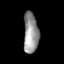
Tissue: skin
Cell type: Epithelial cells
Senescence score: 0.2462
Nuclear area (px): 590
Mean DAPI intensity: 149.241